Question: I have an asp.net application with a c# code-behind, connected to an SQL db with linq-to-entities... When I attempt to 'SaveChanges()' on the following code I get an exception (listed below). Any thoughts on what is up?
'''
private void setNewRide(long newRideID, int carNum)
{
handleCompletedRide(carNum);
using (myEntities = new RamRideOpsEntities())
{
Vehicle assignedCar = myEntities.Vehicles.FirstOrDefault(car => car.CarNum == carNum);
Ride newRide = myEntities.Rides.FirstOrDefault(ride => ride.identity == newRideID);
if (assignedCar != null && newRide != null)
{
vs_CurrentRideId = newRide.identity; //Save current ride to ViewState
vs_CarStatus = assignedCar.Status; //Save old status to ViewState
assignedCar.Status = "EnRoute";
assignedCar.CurrPassengers = newRide.NumPatrons;
assignedCar.StartAdd = newRide.PickupAddress;
assignedCar.EndAdd = newRide.DropoffAddress;
assignedCar.CurrentAdd = newRide.DropoffAddress;
assignedCar.Rides.Add(newRide);
newRide.TimeDispatched = DateTime.Now;
newRide.WaitTime = (((DateTime)newRide.TimeDispatched) - ((DateTime)newRide.TimeOfCall));
newRide.AssignedCar = carNum;
newRide.Status = "EnRoute";
myEntities.SaveChanges(); //EXCEPTION HERE!
SelectCarUP.DataBind();
SelectCarUP.Update();
}
}
}
'''
THE EXCEPTION:
> The UPDATE statement conflicted with the FOREIGN KEY constraint
"FK_Rides_Vehicles". The conflict occurred in database
"CWIS29RamRideOps", table "dbo.Vehicles", column
'Identity'.
The statement has been terminated.
THE DB:

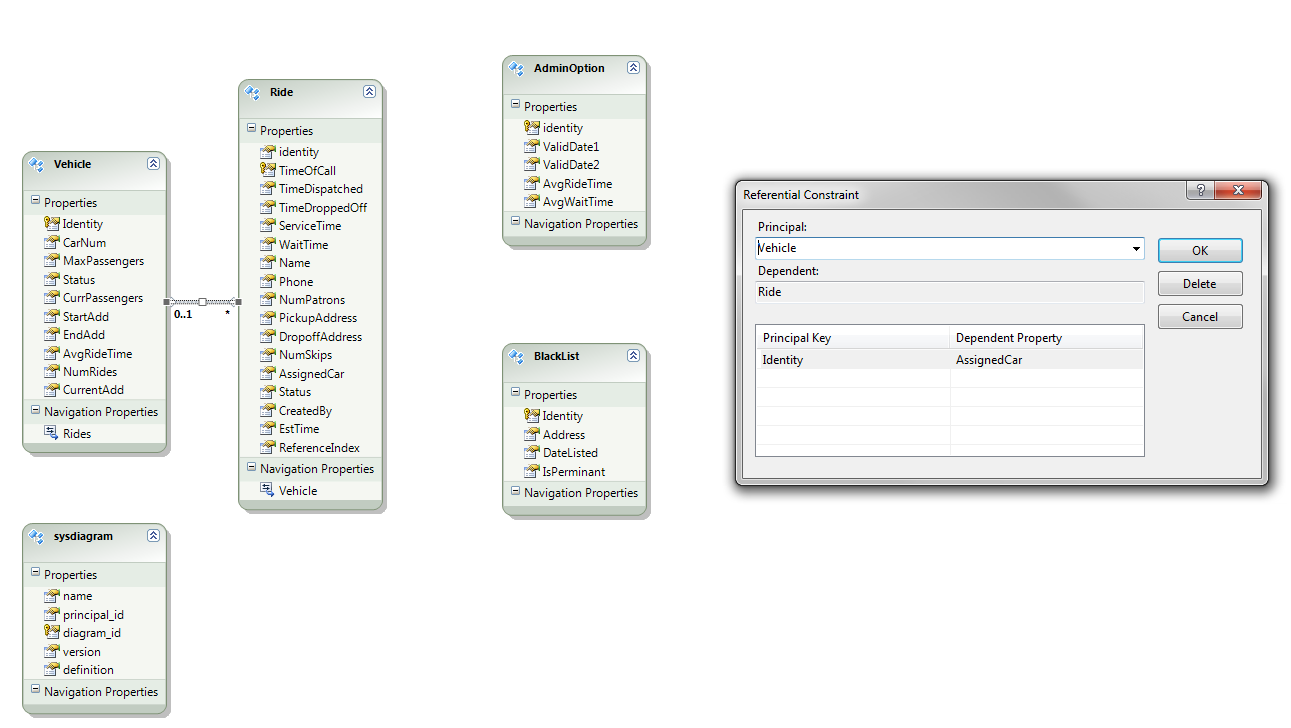
Answer: This line:
'''
assignedCar.Rides.Add(newRide);
'''
is translated as SQL-INSERT - while you already have a record with the same ID. Decide what you want to do: insert a new ride (in which case you should NULLify the id of newRide), or update it (in which case you should just comment that line out; changes will be saved).